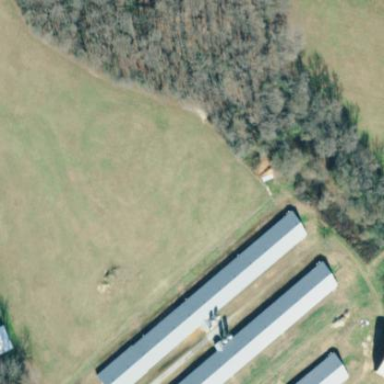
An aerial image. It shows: Poultry house.